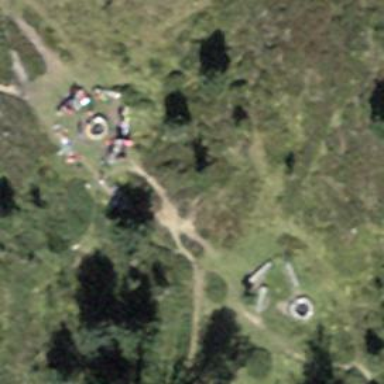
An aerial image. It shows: Picnic site equipped with barbecue grill.